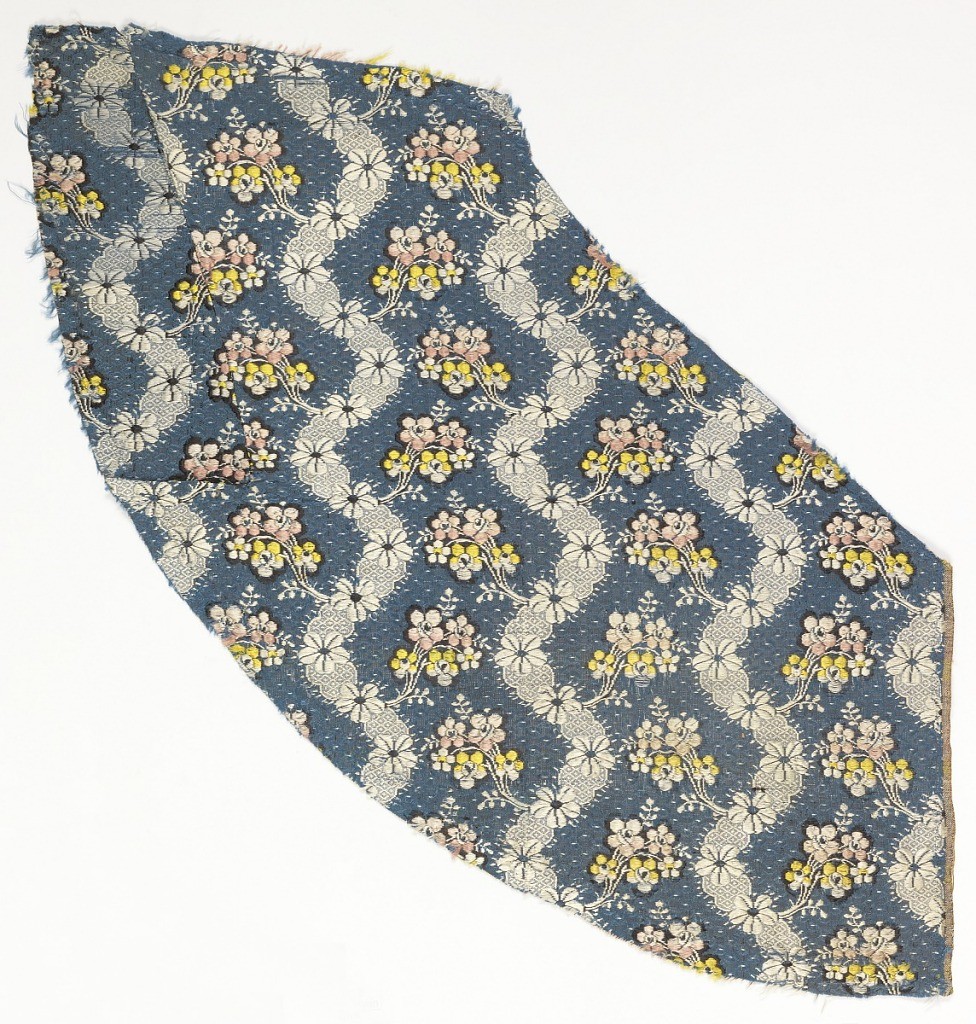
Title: Fragment
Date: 1750–1800
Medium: silk Technique: plain weave patterned by supplementary warp floats and complementary weft floats.
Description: Serpentine floral stripes on blue ground